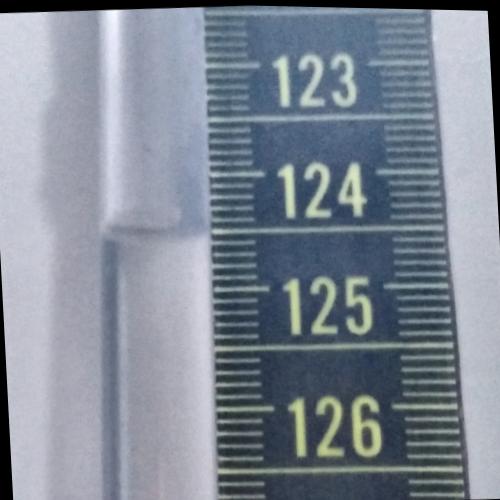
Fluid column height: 124.5 cm